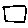
Label: square